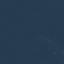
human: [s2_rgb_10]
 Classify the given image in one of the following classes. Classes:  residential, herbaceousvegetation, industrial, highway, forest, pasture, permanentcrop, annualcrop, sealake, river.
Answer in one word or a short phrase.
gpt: SeaLake